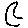
Label: moon